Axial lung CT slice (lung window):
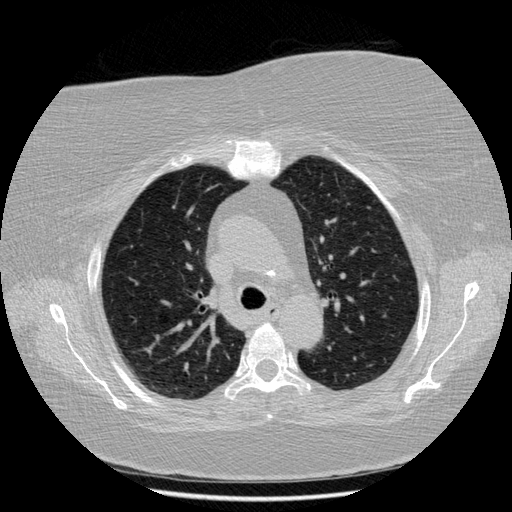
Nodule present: yes
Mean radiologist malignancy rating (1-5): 3